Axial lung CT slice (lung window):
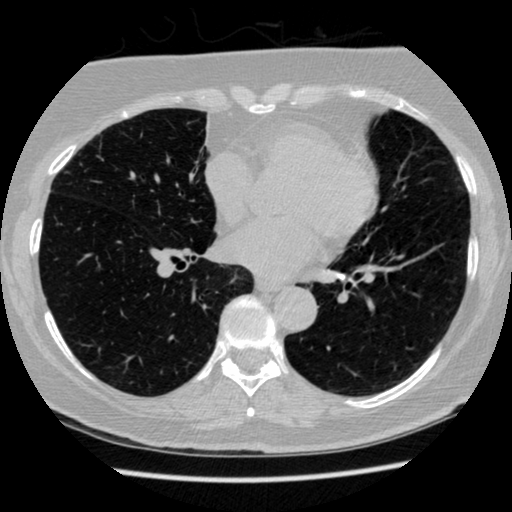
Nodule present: no